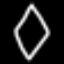
Label: diamond